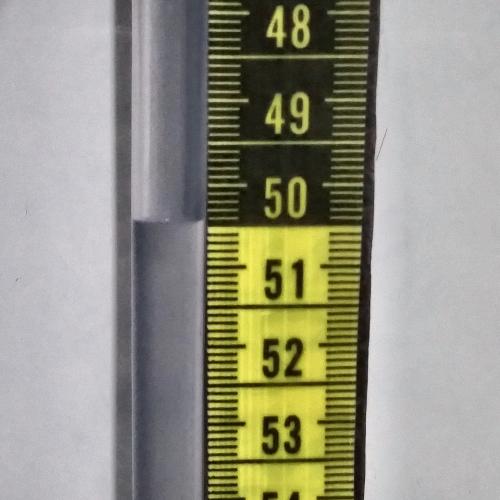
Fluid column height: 50.4 cm